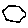
Label: hexagon